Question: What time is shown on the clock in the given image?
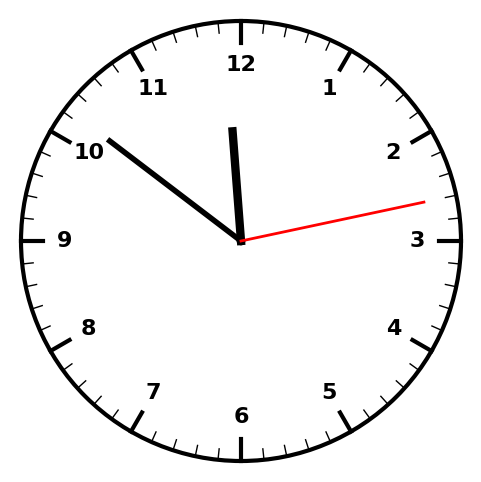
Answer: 11:51:13